Interaction volume radius: 10 \u00c5
Interaction volume height: 10 \u00c5
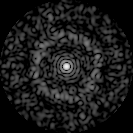
Disorder parameter: 0.8536